Question: I'm using eclipse for Android development. Often I have several emulators (and devices) running in order to test my app.
LogCat magically switches to the log from the device I just launched the app on. This is fine most of the time, but sometimes I want to switch back to a different device without restarting an app.
I can't figure out where to select which device LogCat is showing. Where can I change it?
I'm using Eclipse Juno on OS X, if that makes any difference. Here's what my LogCat window looks like:

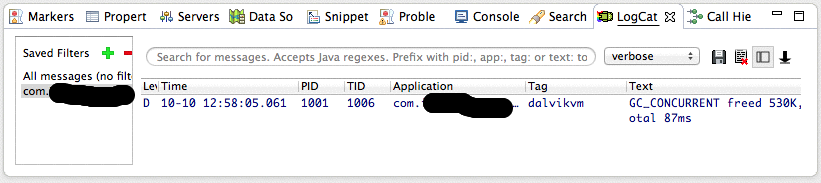
Answer: Go to 'Window -> Show View -> Devices'.
Now you'll have another devices tab present, and in that you can select which device you want to see in the LogCat, as well as the running apps on that device in debug mode.